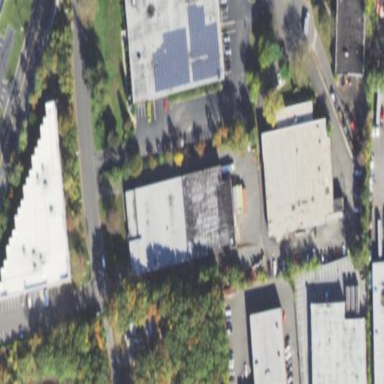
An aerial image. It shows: Warehouse.